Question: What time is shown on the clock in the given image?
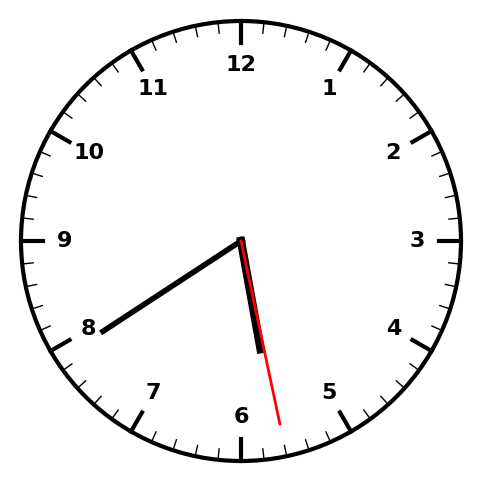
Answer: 05:39:28